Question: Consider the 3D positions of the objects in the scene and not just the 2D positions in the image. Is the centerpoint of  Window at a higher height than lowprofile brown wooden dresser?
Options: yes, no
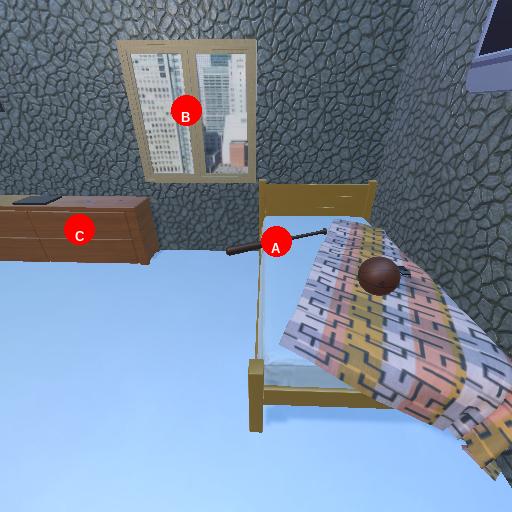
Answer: yes